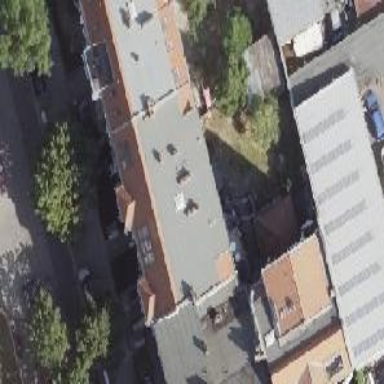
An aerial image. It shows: Saltbox shaped roof on apartment building.